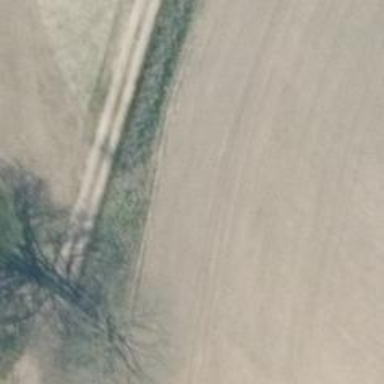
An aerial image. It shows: Track with ground surface of grade3.